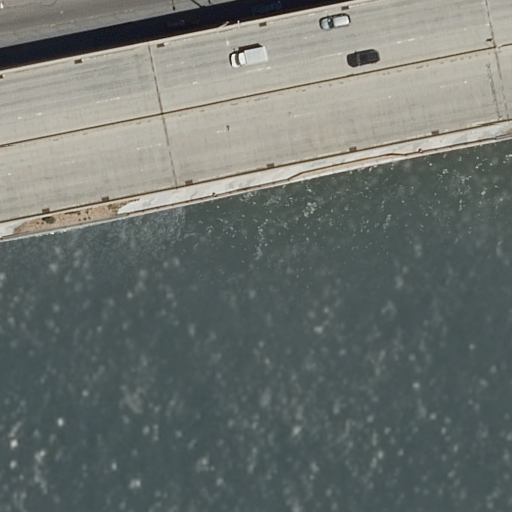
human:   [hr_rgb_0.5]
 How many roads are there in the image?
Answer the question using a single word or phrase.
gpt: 4

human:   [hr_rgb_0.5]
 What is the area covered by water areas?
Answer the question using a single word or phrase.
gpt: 6753m2

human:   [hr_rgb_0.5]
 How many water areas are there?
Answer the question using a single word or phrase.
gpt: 1

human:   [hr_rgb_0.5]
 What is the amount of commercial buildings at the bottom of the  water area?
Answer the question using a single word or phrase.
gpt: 0

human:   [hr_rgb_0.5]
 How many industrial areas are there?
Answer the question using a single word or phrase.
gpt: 0

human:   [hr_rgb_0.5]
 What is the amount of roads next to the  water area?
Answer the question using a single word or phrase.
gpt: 4

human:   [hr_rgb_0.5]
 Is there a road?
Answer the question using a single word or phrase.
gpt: yes

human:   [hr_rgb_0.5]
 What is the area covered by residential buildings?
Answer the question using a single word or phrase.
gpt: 0m2

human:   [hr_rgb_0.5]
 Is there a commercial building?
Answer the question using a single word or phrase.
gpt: no

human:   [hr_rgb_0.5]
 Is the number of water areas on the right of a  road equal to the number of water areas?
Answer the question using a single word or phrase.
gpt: no

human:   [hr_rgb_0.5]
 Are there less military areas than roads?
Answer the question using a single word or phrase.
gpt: yes

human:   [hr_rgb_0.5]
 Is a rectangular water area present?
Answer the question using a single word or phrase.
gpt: yes

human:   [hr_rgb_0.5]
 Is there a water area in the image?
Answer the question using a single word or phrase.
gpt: yes

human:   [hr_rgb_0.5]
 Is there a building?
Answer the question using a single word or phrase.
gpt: no

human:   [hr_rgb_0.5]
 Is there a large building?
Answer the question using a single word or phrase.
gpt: no

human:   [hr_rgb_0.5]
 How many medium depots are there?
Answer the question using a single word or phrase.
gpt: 0

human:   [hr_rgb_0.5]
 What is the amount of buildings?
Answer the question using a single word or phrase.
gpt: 0

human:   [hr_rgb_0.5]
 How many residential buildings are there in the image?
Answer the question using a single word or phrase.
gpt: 0

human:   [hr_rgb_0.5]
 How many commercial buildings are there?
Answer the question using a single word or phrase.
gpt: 0

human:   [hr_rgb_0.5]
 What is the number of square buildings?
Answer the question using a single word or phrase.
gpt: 0

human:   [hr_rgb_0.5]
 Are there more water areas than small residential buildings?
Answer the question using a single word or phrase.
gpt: yes

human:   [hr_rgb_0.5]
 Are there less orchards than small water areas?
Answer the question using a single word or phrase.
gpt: no

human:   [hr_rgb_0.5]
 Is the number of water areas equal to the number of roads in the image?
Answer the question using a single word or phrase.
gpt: no

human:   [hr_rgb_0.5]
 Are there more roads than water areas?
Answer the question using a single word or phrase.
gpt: yes

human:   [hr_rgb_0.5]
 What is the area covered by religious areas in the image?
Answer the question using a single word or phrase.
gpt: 0m2

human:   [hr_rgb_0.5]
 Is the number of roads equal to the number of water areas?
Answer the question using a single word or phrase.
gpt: no

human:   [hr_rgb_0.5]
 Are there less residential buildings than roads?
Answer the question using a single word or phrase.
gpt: yes

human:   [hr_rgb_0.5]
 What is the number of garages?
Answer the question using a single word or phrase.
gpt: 0

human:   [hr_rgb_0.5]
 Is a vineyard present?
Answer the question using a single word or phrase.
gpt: no

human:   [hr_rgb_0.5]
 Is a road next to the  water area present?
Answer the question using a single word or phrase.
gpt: yes

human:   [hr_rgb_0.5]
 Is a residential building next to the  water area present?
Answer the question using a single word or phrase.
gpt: no

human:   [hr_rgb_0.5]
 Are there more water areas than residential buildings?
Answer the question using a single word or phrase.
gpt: yes

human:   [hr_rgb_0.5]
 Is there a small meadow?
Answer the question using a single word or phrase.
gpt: no

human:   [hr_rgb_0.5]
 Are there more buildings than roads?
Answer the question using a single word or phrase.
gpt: no

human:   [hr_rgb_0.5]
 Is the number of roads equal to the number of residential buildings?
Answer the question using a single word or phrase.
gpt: no

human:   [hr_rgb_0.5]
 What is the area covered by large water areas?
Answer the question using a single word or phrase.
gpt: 6753m2

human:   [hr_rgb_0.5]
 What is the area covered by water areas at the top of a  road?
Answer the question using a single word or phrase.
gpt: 0m2

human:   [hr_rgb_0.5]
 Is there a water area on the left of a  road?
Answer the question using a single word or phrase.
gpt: no

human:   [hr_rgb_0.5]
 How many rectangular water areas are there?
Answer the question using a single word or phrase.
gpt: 1

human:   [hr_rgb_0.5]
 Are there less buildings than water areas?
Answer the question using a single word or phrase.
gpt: yes

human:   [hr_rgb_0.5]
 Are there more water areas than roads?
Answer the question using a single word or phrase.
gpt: no

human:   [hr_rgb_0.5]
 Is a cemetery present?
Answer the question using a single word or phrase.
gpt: no

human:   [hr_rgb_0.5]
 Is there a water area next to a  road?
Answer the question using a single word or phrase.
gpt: yes

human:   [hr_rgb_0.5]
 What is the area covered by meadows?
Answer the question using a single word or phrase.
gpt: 0m2

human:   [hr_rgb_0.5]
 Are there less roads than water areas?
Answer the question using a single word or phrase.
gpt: no

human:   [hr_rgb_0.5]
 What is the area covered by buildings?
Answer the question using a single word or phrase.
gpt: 0m2

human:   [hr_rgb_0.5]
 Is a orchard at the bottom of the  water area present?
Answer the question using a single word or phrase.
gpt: no

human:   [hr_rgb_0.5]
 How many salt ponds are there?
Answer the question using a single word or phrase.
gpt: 0

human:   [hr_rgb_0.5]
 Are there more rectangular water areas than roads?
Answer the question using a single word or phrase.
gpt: no

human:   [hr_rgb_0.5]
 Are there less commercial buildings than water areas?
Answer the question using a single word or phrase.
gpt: yes

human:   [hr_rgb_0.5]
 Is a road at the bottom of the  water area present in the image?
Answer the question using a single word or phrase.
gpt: no

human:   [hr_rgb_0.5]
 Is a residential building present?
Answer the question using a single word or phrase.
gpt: no

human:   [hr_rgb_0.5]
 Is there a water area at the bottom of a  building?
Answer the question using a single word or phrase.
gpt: no

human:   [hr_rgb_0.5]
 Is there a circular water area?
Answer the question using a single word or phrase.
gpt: no

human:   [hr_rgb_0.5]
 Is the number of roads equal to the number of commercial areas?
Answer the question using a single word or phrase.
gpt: no

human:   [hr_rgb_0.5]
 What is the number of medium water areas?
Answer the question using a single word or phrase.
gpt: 0

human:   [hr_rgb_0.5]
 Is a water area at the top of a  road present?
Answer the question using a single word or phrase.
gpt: no

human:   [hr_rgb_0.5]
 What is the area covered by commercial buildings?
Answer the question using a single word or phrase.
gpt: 0m2

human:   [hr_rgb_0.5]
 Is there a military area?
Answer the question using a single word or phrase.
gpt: no

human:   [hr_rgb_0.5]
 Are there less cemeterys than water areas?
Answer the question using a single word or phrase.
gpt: yes

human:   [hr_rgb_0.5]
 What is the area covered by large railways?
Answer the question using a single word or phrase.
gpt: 0m2

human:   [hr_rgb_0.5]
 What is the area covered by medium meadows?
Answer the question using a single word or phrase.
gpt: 0m2

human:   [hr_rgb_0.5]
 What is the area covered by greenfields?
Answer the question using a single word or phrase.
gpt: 0m2

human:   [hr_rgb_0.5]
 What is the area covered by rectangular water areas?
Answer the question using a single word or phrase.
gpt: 6753m2